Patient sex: M
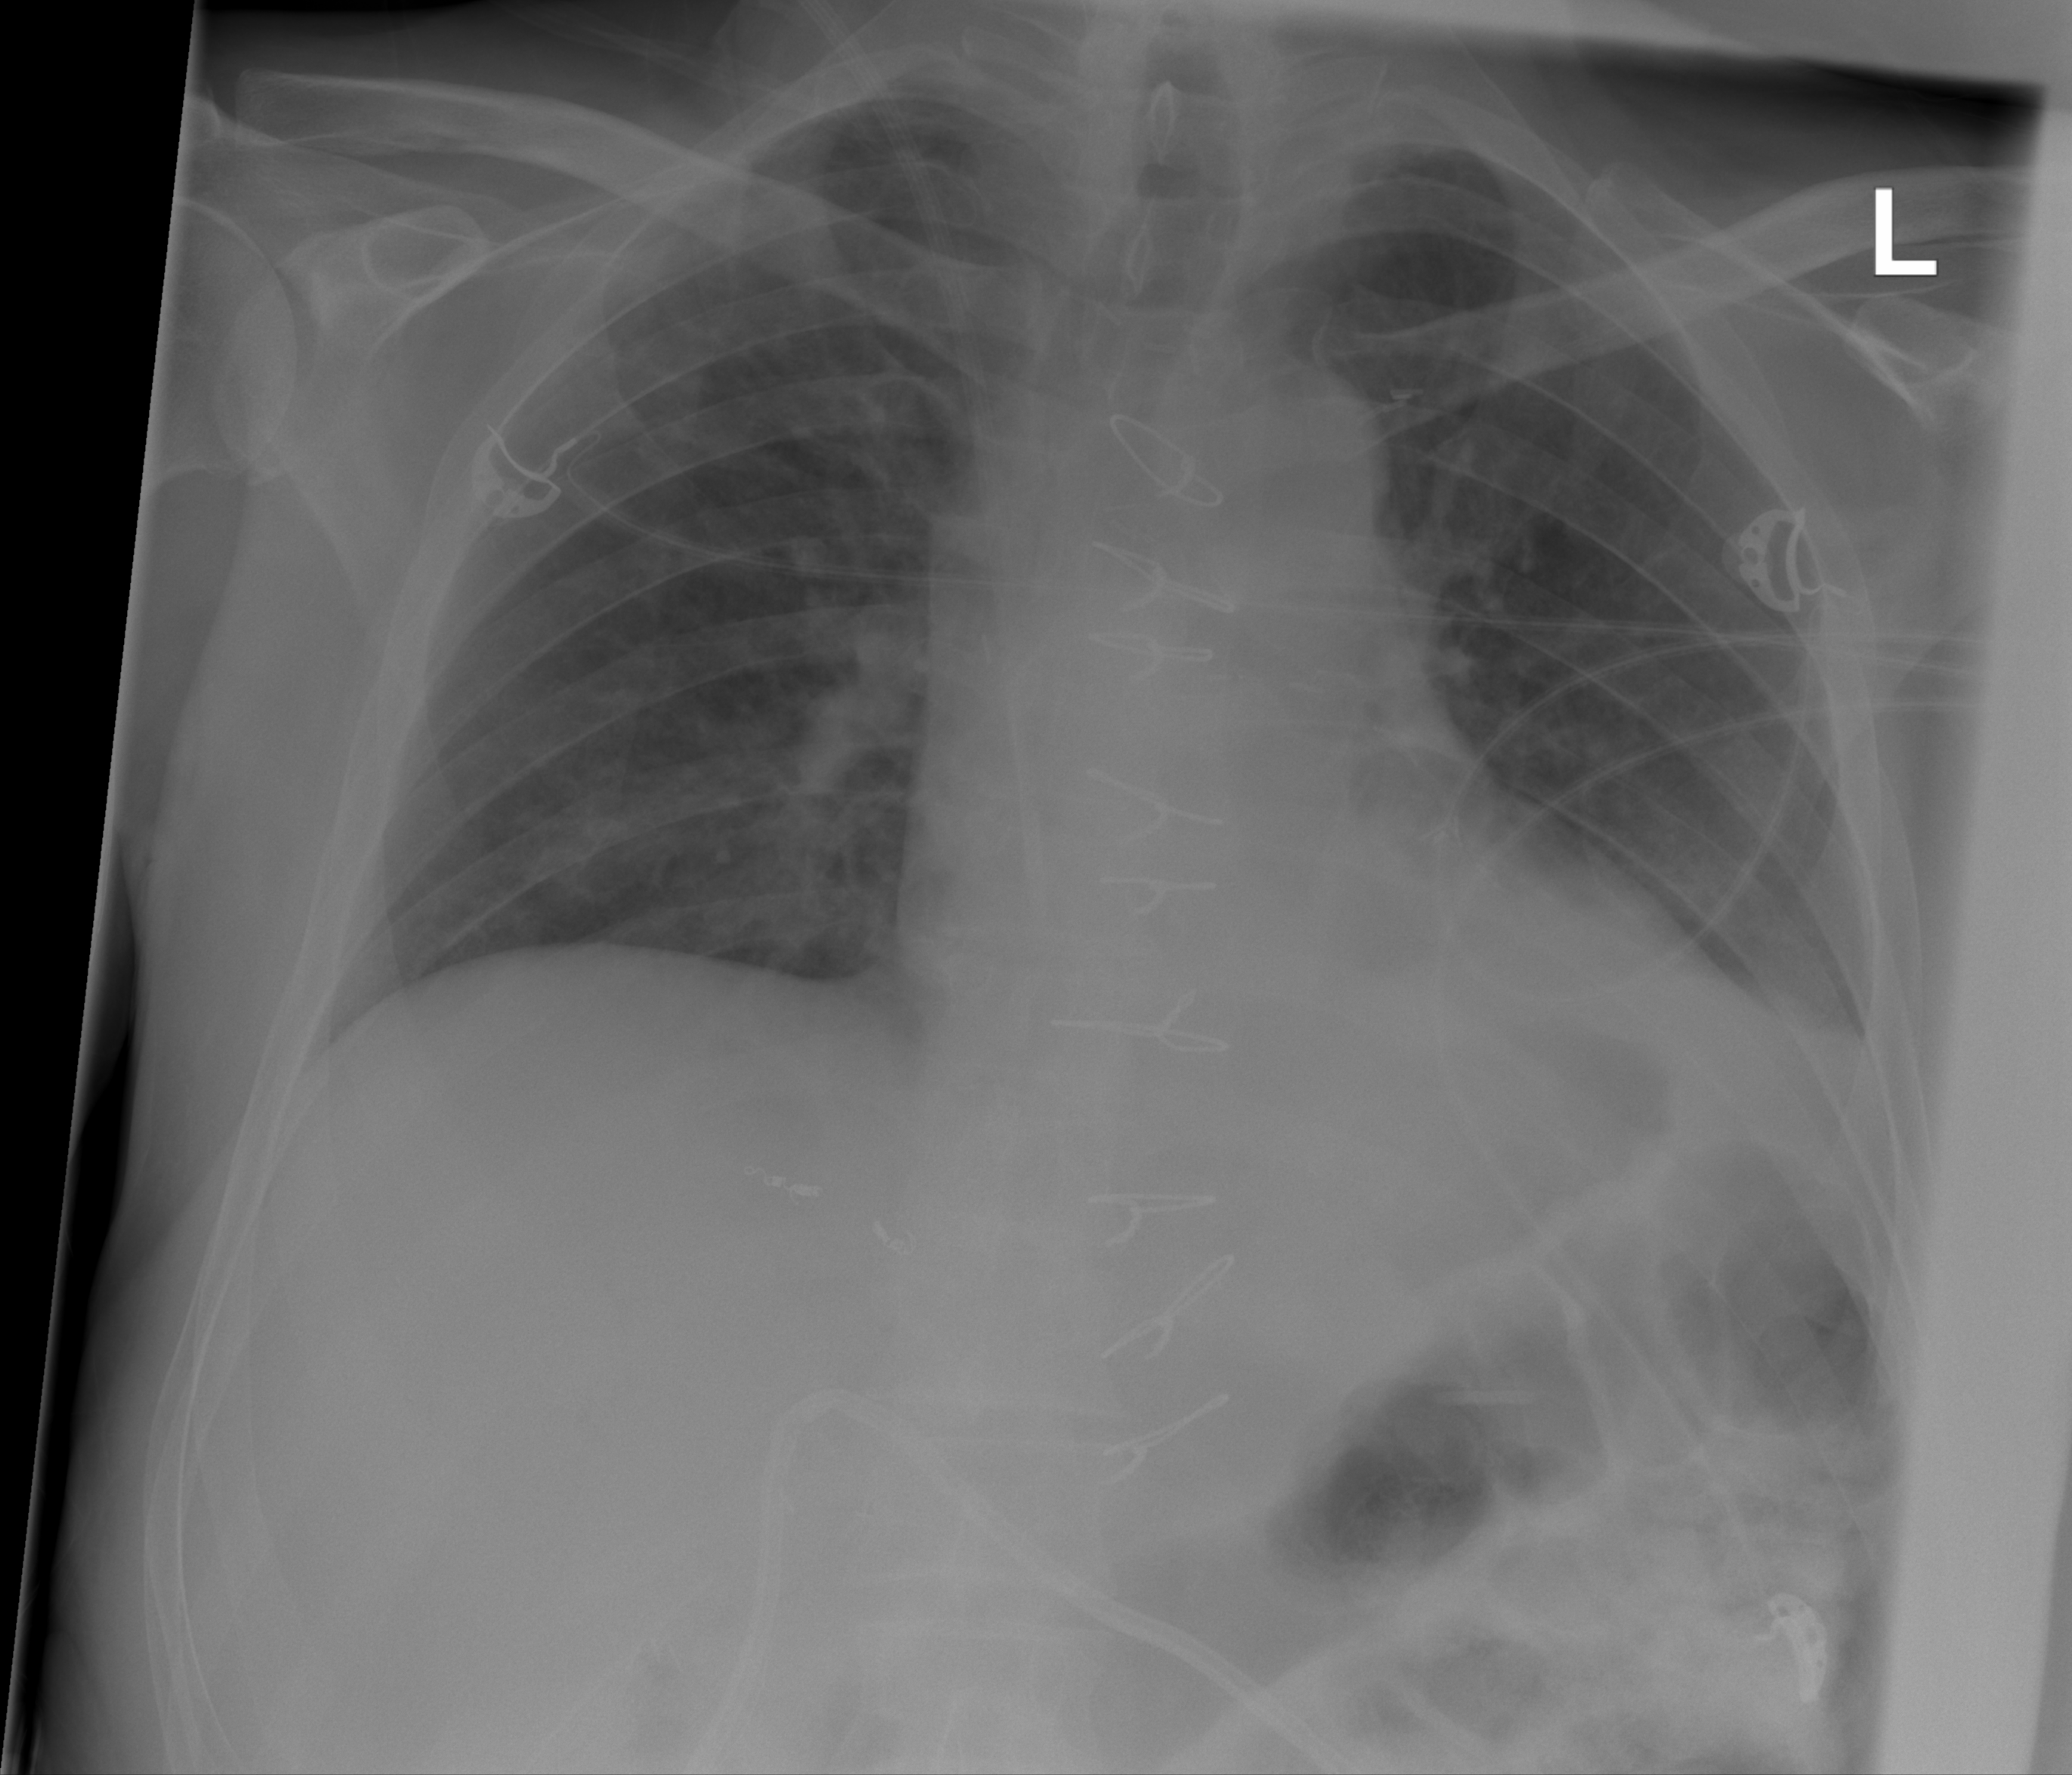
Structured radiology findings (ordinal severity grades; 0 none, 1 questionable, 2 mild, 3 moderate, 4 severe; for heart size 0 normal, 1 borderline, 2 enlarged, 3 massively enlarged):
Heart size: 2
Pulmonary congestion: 0
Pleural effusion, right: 0
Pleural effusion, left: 2
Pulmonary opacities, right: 0
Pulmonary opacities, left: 0
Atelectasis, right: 0
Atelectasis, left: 2